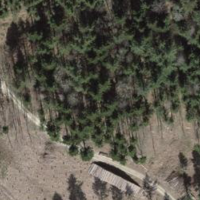
EUNIS habitat code: 43
Species observed at this site:
Anastrangalia dubia
Rutpela maculata
Argynnis paphia
Coccinella septempunctata